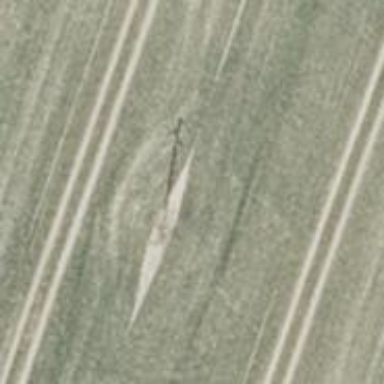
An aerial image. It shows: Power pole.